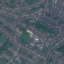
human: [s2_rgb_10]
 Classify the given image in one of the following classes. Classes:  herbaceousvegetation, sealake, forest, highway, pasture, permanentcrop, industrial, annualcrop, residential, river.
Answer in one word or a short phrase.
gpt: Residential